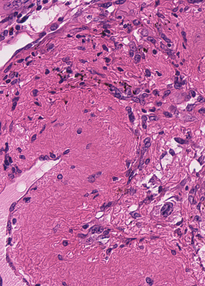
Tumor epithelial tissue: no
Tumor-associated stroma tissue: yes
Normal tissue: no